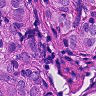
Metastatic tissue present: yes